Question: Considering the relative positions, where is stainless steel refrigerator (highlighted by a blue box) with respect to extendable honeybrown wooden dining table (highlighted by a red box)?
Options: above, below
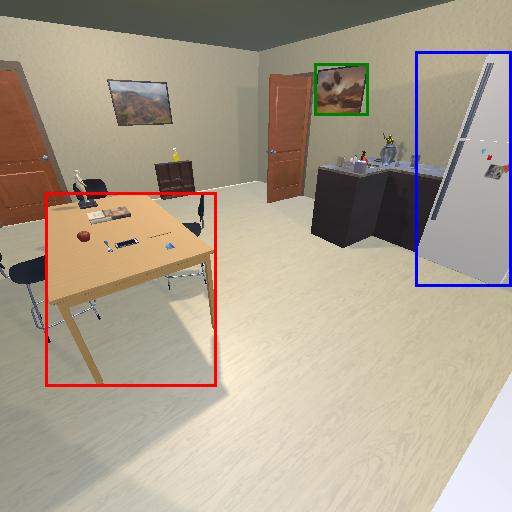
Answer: above